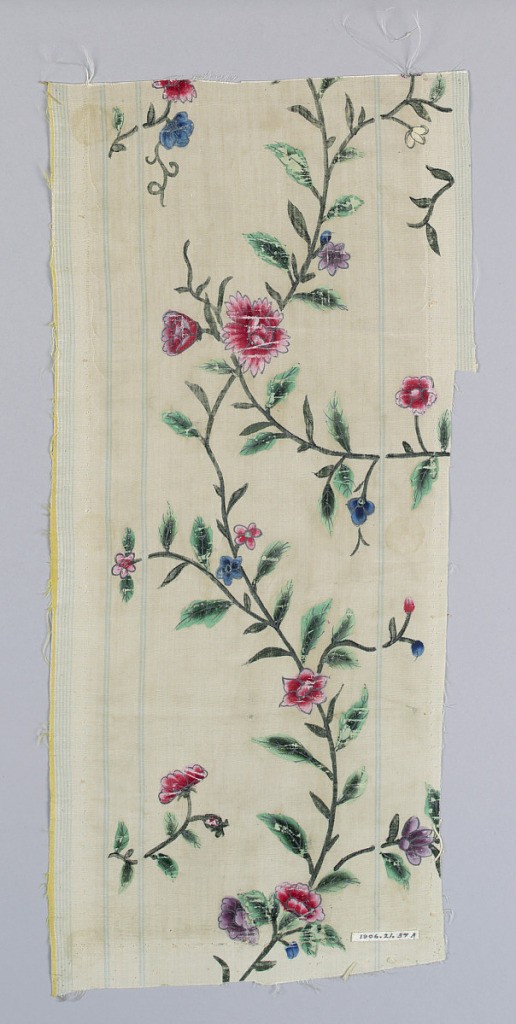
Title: Fragment
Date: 18th century
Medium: tempera on silk Technique: printed and painted on plain weave
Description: White ground with narrow vertical stripes of pale blue. Serpentine dark green stems with light green, almond-shaped leaves and red, purple, and blue flowers.